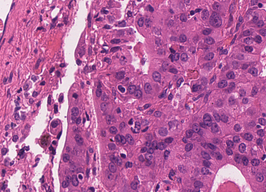
Tumor epithelial tissue: yes
Tumor-associated stroma tissue: yes
Normal tissue: no